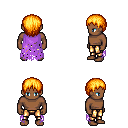
a pixel art fantasy rpg character, male body template, human, dark skin, maroon tattered cape, gold greaves, light blonde plain hairstyle, four views (front, back, left, right), 2x2 character sprite sheet, small pixel art, hard edges, no anti-aliasing